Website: walmart
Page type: account-selection
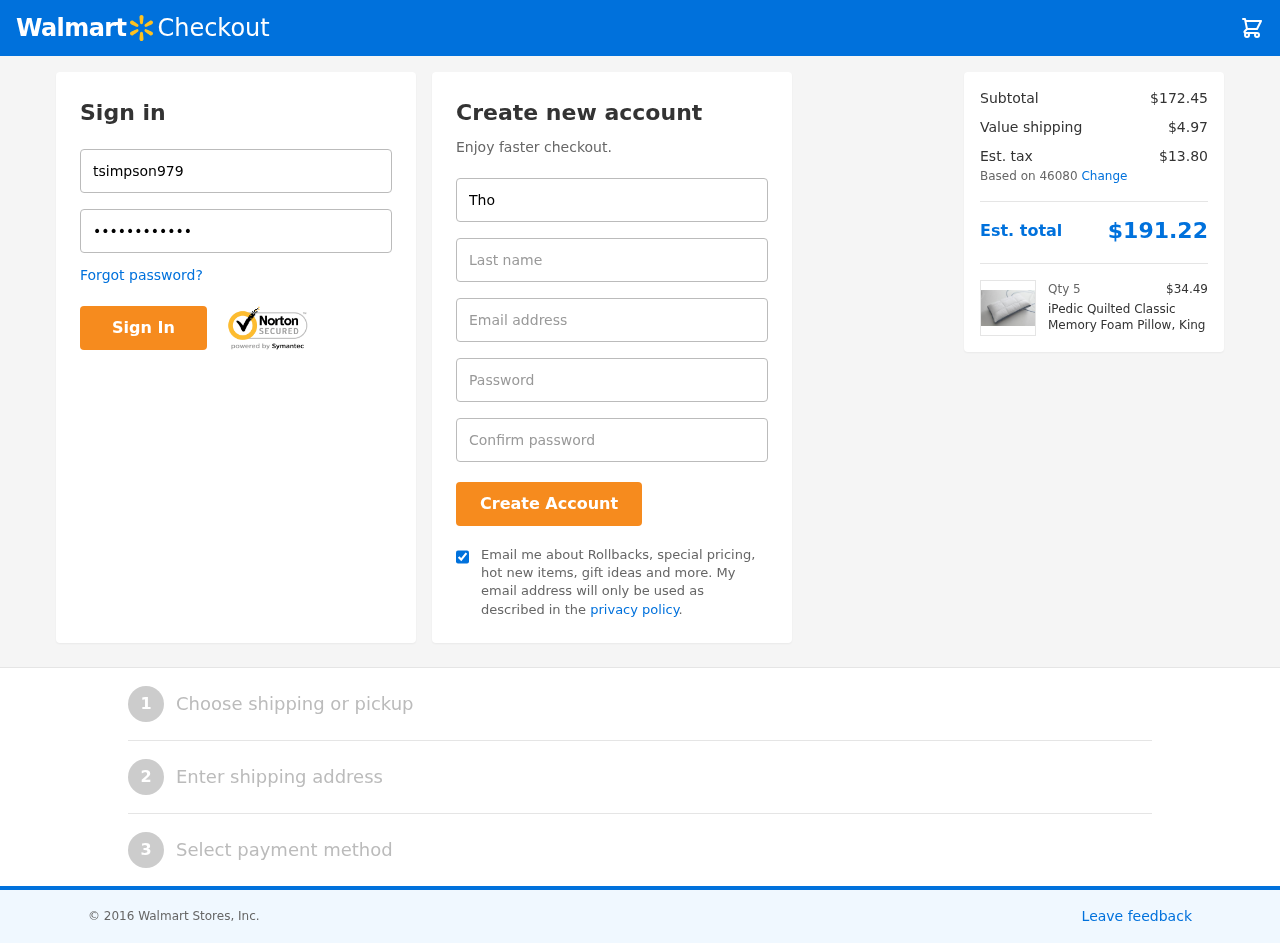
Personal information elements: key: PII_EMAIL
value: thomassimpson@yahoo.com
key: PII_FIRSTNAME
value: Thomas
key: PII_LASTNAME
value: Simpson
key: PII_LOGIN_USERNAME
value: tsimpson979
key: PII_POSTCODE
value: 46080
Product elements: key: PRODUCT1_NAME
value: iPedic Quilted Classic Memory Foam Pillow, King
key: PRODUCT1_PRICE
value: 34.49
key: PRODUCT1_QUANTITY
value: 5
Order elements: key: ORDER_SUBTOTAL
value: $172.45
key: ORDER_SHIPPING_COST
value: $4.97
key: ORDER_TAX
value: $13.80
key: ORDER_TOTAL
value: $191.22